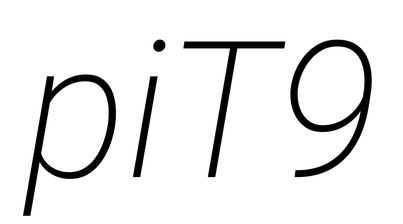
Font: Roboto-Italic_ExtraLight_Italic